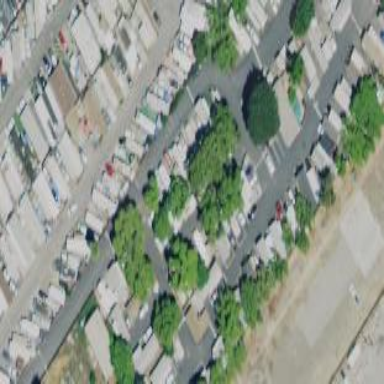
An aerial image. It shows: Residential area known as trailer park.